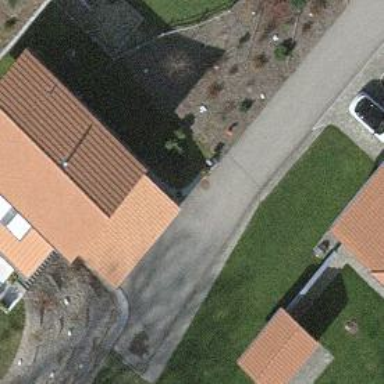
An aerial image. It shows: Building with roof made of roof tiles.